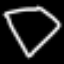
Label: diamond